Question: I use the layout posted below to show messages by inflating that layout as a row into a ListView. The problem is that it works fine with a single-line message but when there are 2 lines or more the 'ImageView' indicating the message state gets pushed off the screen, can't get the reason. Any ideas? Layout code and screenshot below.

That is the inflated layout:
'''
<?xml version="1.0" encoding="utf-8"?>
<RelativeLayout xmlns:android="http://schemas.android.com/apk/res/android"
android:id="@+id/RelativeLayout1"
android:layout_width="match_parent"
android:layout_height="match_parent"
android:padding="5dp" >
<TextView
android:id="@+id/tvTimestamp"
android:layout_width="wrap_content"
android:layout_height="wrap_content"
android:layout_alignParentBottom="true"
android:layout_alignParentLeft="true"
android:text="TextView"
android:textAppearance="?android:attr/textAppearanceSmall"
android:textSize="8sp" />
<LinearLayout
android:id="@+id/rl_message_holder"
android:layout_width="wrap_content"
android:layout_height="wrap_content"
android:layout_alignParentBottom="true"
android:layout_marginLeft="5dp"
android:layout_marginRight="5dp"
android:layout_toRightOf="@+id/tvTimestamp"
android:background="@drawable/outgoing_bg"
android:orientation="horizontal" >
<TextView
android:id="@+id/tvMessageOutgoing"
android:layout_width="wrap_content"
android:layout_height="wrap_content"
android:padding="4dp"
android:text="Medium Text"
android:textAppearance="?android:attr/textAppearanceMedium" />
<ImageView
android:id="@+id/imgMessageState"
android:layout_width="20dp"
android:layout_height="20dp"
android:layout_gravity="bottom"
android:src="@drawable/ic_launcher" />
</LinearLayout>
</RelativeLayout>
'''
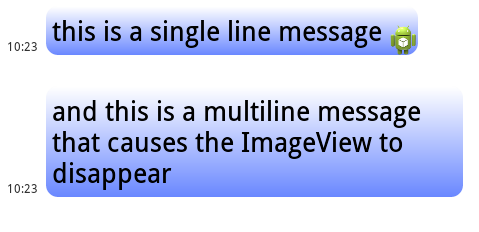
Answer: '''
<LinearLayout xmlns:android="http://schemas.android.com/apk/res/android"
android:id="@+id/RelativeLayout1"
android:layout_width="match_parent"
android:layout_height="wrap_content"
android:orientation="horizontal"
android:padding="5dp" >
<TextView
android:id="@+id/tvTimestamp"
android:layout_width="0dp"
android:layout_height="match_parent"
android:layout_weight="20"
android:gravity="center_vertical"
android:text="10:20pm"
android:textAppearance="?android:attr/textAppearanceSmall"
android:textSize="8sp" />
<RelativeLayout
android:id="@+id/rl_message_holder"
android:layout_width="0dp"
android:layout_height="wrap_content"
android:layout_weight="80" >
<TextView
android:id="@+id/tvMessageOutgoing"
android:layout_width="match_parent"
android:layout_height="wrap_content"
android:layout_toLeftOf="@+id/imgMessageState"
android:padding="4dp"
android:singleLine="false"
android:text="android developer tutorial in the world"
android:textAppearance="?android:attr/textAppearanceMedium" />
<ImageView
android:id="@+id/imgMessageState"
android:layout_width="20dp"
android:layout_height="20dp"
android:layout_alignParentRight="true"
android:layout_centerVertical="true"
android:layout_gravity="bottom"
android:contentDescription="@string/app_name"
android:src="@drawable/ic_launcher" />
</RelativeLayout>
</LinearLayout>
'''